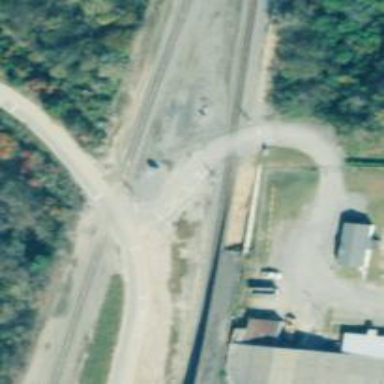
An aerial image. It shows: Level crossing along the railway.